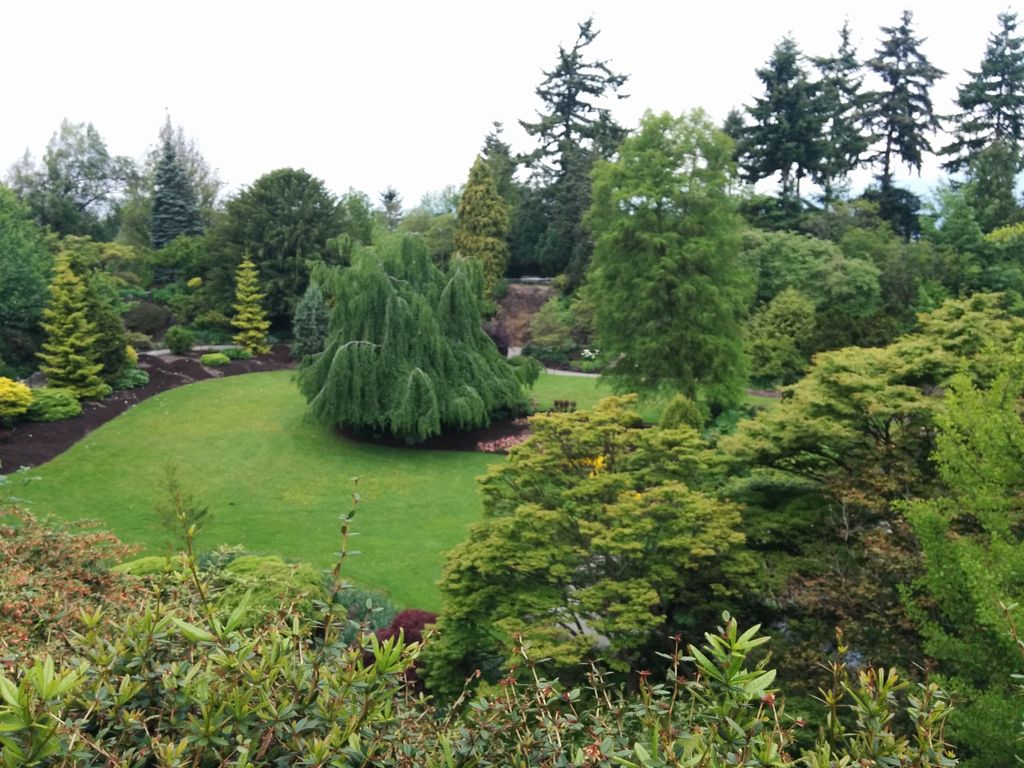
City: vancouver